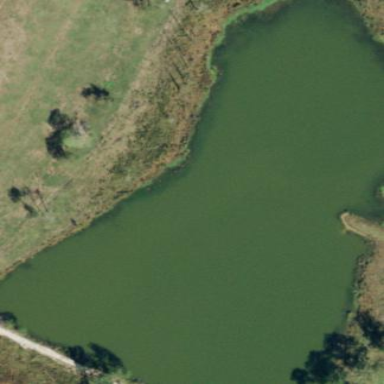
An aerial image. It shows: Reservoir of natural water.